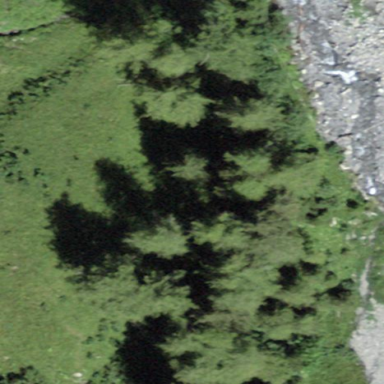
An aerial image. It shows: Forest area.